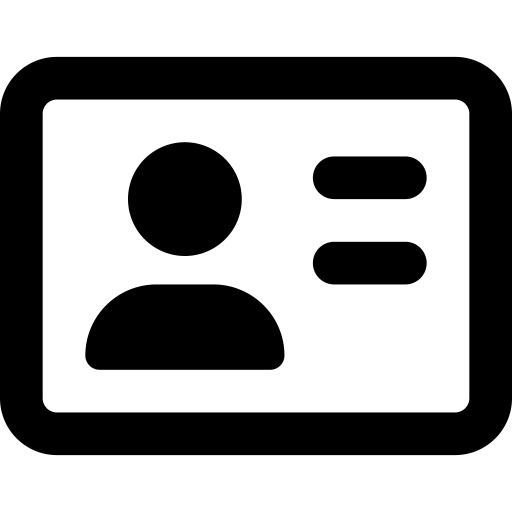
Tags: icon, FontAwesome, fa-icon, outline, address, card